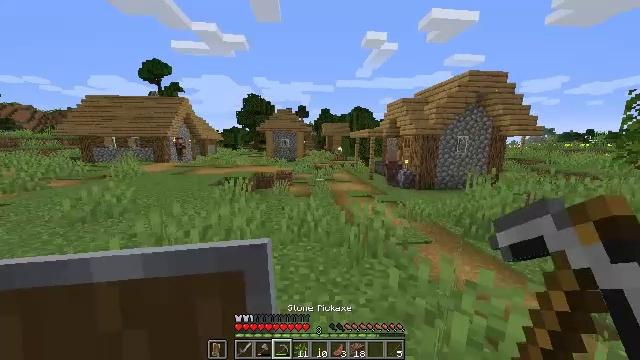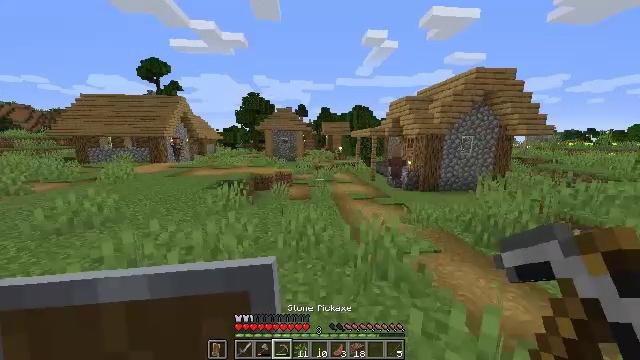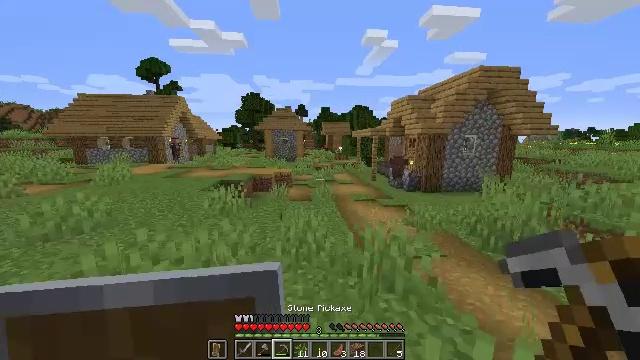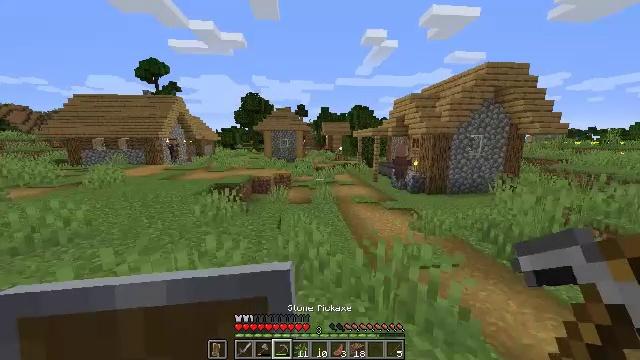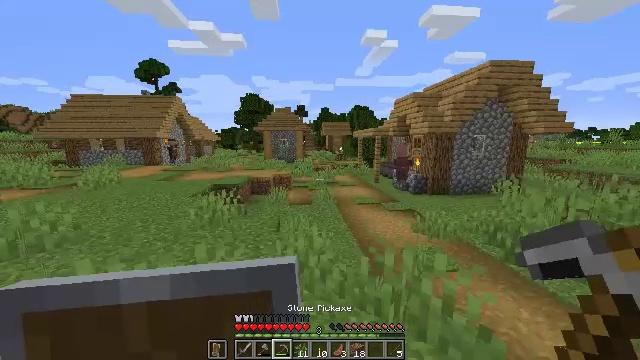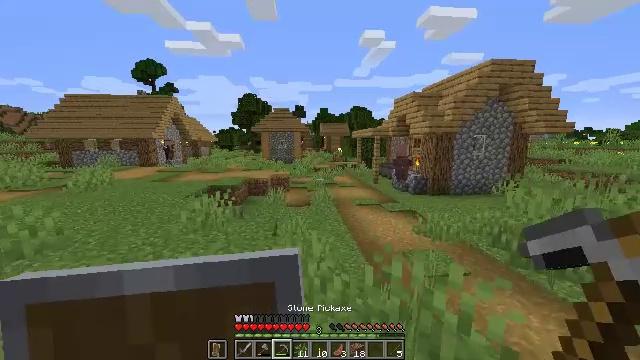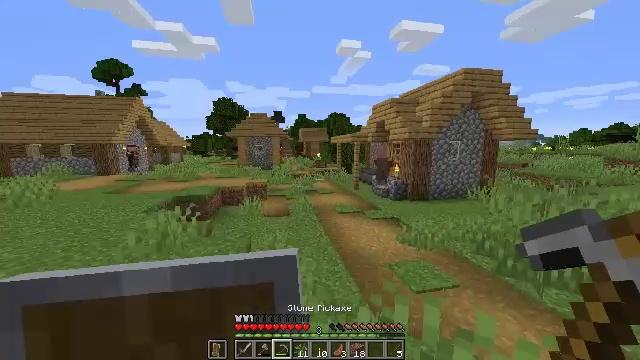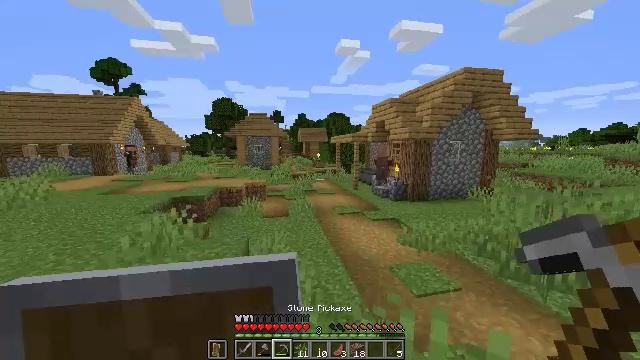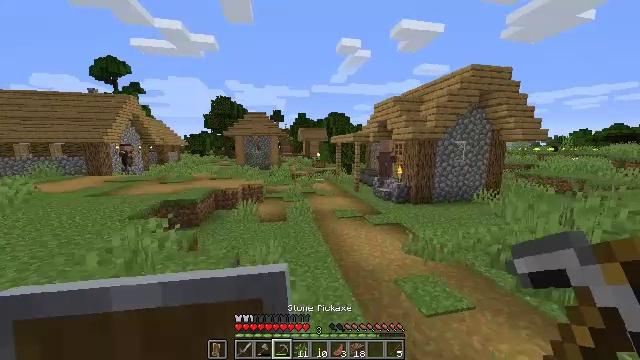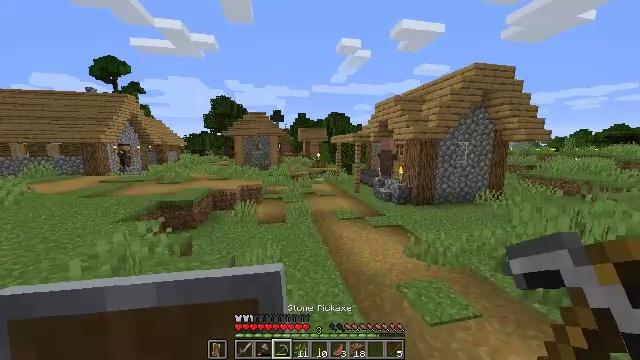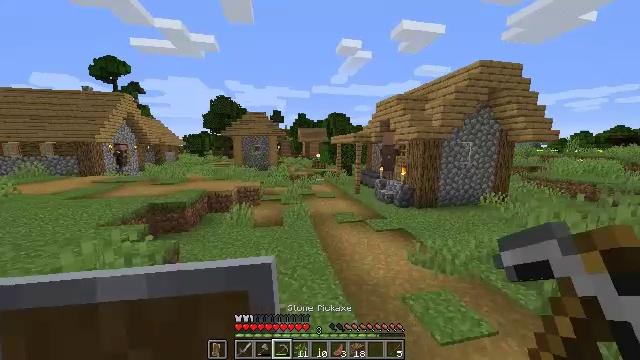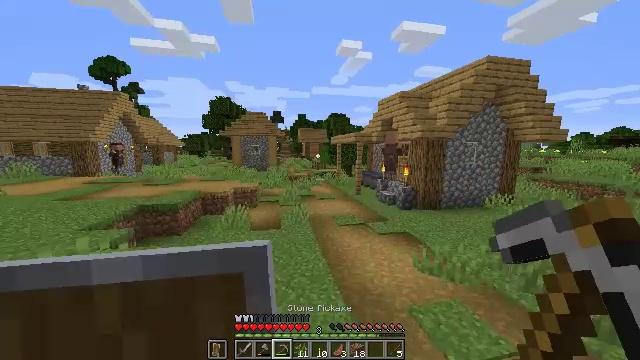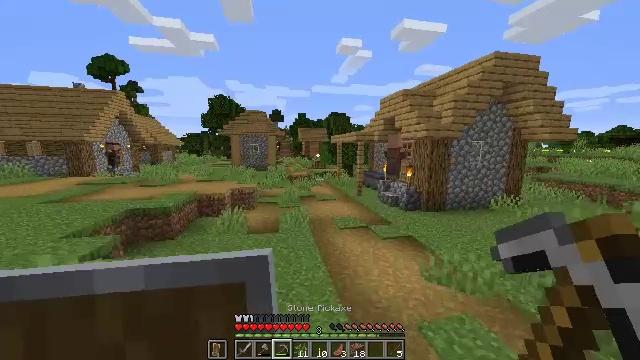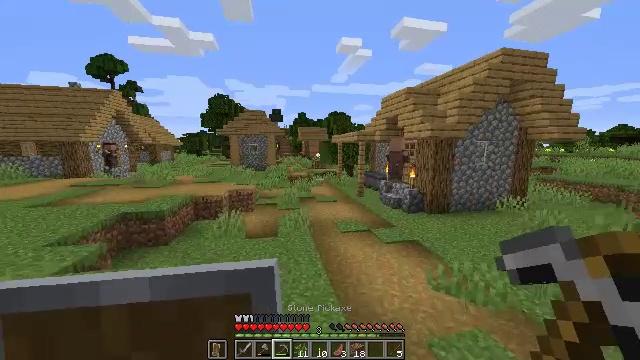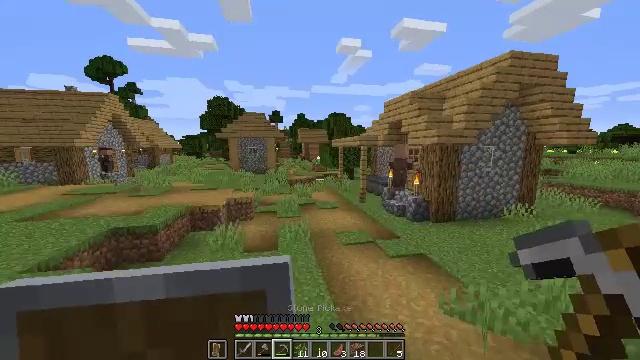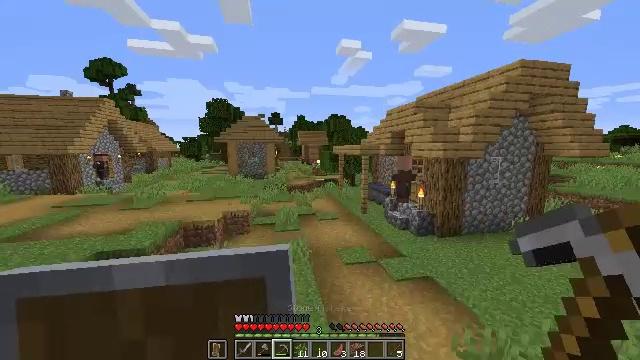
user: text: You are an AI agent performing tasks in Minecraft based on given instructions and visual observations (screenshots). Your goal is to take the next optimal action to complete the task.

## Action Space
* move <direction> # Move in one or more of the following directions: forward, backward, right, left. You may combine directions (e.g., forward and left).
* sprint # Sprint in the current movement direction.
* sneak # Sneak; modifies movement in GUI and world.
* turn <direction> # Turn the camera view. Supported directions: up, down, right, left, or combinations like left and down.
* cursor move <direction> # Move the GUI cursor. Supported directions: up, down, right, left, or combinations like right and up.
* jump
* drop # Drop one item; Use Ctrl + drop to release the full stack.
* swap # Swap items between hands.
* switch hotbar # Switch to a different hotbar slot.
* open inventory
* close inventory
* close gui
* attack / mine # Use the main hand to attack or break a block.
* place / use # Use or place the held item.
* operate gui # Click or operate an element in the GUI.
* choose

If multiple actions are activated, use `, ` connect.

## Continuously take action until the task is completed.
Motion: motion action
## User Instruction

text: Attack the cauldron to retrieve it.
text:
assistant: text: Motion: move forward
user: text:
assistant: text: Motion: move forward
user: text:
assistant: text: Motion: move forward
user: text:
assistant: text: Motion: move forward
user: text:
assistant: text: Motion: move forward
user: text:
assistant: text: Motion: move forward, turn right and up
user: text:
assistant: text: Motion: move forward
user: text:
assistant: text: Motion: move forward
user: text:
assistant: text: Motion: move forward
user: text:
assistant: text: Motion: move forward
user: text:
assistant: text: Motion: move forward
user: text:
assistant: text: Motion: move forward
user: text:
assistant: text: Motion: move forward
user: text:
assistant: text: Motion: move forward, jump
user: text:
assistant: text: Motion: move forward, jump
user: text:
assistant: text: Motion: move forward, jump
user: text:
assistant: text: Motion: move forward
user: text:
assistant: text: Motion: move forward
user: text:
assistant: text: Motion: move forward
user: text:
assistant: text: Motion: move forward
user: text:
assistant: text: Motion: move forward, turn right
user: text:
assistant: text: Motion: move forward, turn right
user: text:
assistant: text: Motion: move forward
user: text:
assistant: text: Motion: move forward
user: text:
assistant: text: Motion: move forward, turn right
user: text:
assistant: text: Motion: move forward
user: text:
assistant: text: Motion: move forward, turn right
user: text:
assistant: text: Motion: move forward, turn right and up
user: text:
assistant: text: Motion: move forward
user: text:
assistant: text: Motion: move forward